Platform: macOS
Application: Arc Browser
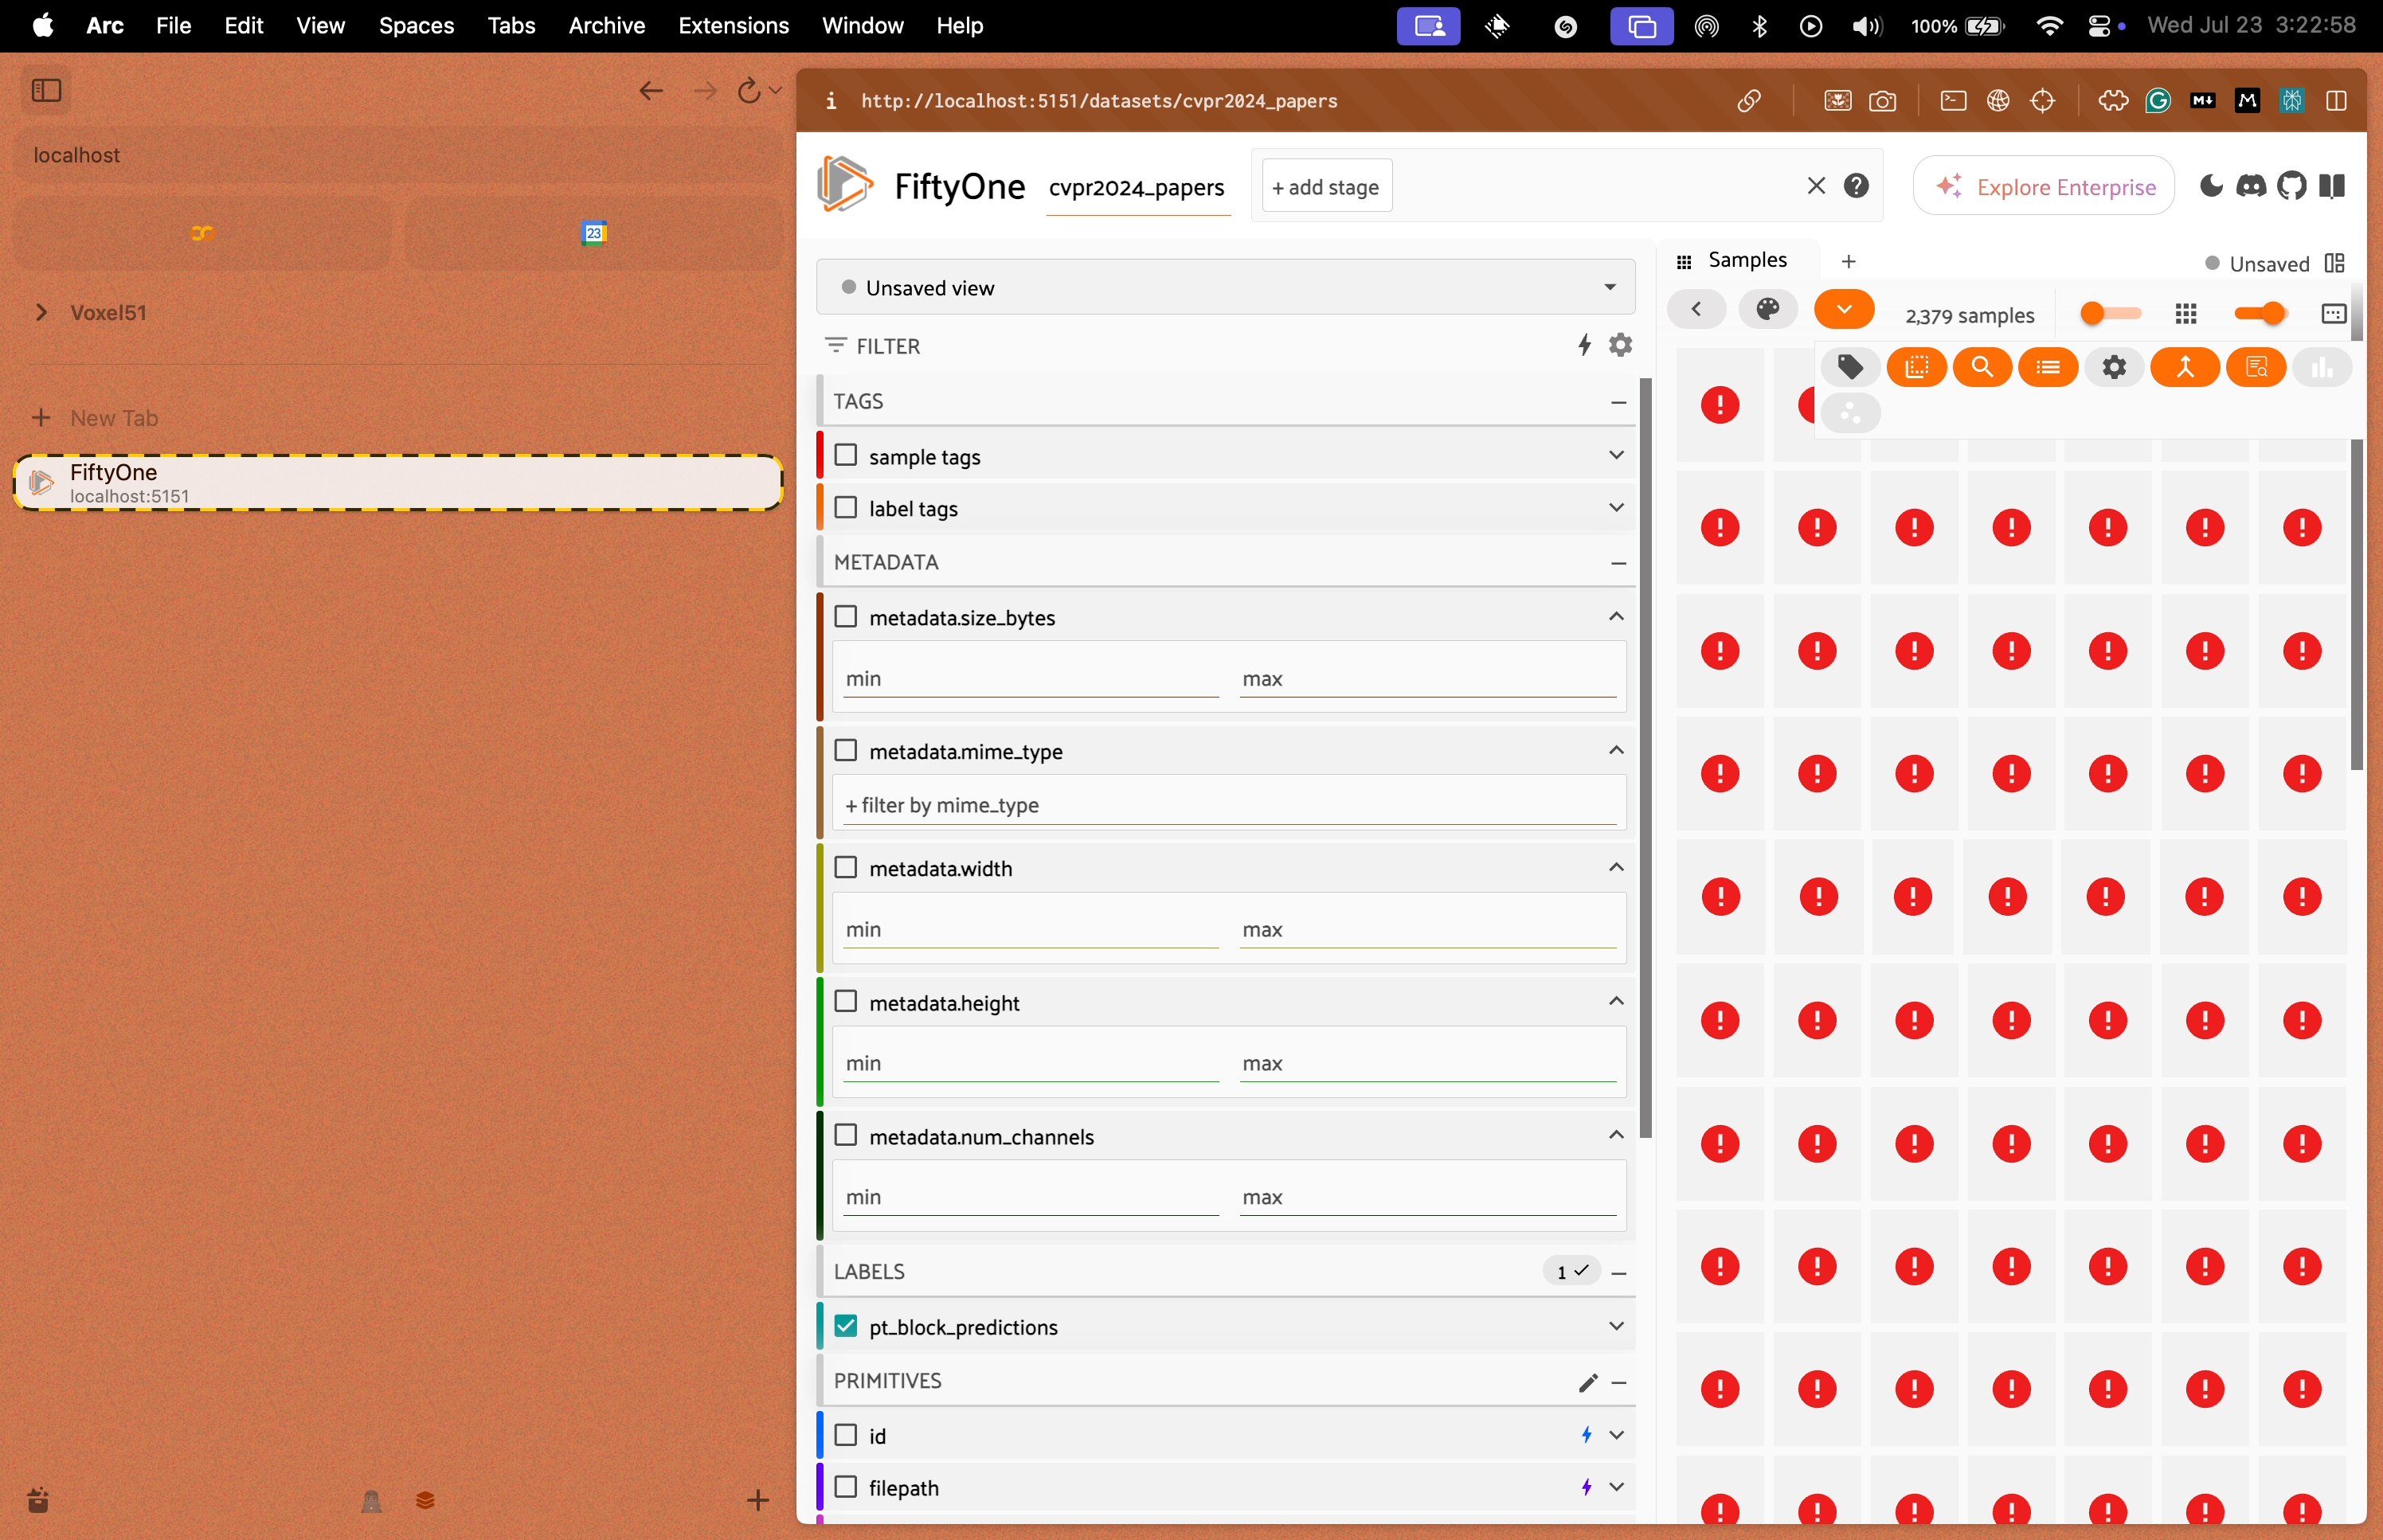
task_description: See more items available in the toolbar
action_type: click
element_info: Icon

task_description: Open the embeddings panel
action_type: click
element_info: Icon

task_description: Open the histogram panel
action_type: click
element_info: Icon

task_description: Refresh the samples in the samples panel
action_type: click
element_info: Icon

task_description: Open and change the color settings
action_type: click
element_info: Icon

action_type: click

task_description: Use dark mode
action_type: click
element_info: Icon

task_description: Open the Discord community
action_type: click
element_info: Icon

task_description: Clear the rt_block_predictions
action_type: click
element_info: Checkbox

task_description: Filter the samples in the samples panel to those with a size of at least 100 bytes
action_type: type
element_info: Text Input

task_description: Filter the samples in the samples panel to those with a size in bytes of at most 1200
action_type: type
element_info: Text Input

task_description: Add a view stage
action_type: select
element_info: Menu Item

task_description: Search samples by similarity to text query
action_type: click
element_info: Icon

task_description: Get help using the view bar
action_type: click
element_info: Icon

action_type: click

task_description: Hide the sidebar
action_type: click
element_info: Icon
action_type: click

task_description: Load a saved view on this dataset
action_type: select
element_info: Menu Item

task_description: Rearrange items in the side bar by moving mime type below width
action_type: drag
element_info: Menu Item